Question:
xcode 4.6 and Ios simulator version 6.1
run the projects given error occurred
following Scenarios not worked
1.change the debugger from LLDB to GDB.
given message appear in xcode:
GNU gdb 6.3.50-20050815 (Apple version gdb-1824) (Thu Nov 15 10:42:43 UTC 2012)
Copyright 2004 Free Software Foundation, Inc.
GDB is free software, covered by the GNU General Public License, and you are
welcome to change it and/or distribute copies of it under certain conditions.
Type "show copying" to see the conditions.
There is absolutely no warranty for GDB. Type "show warranty" for details.
This GDB was configured as "x86_64-apple-darwin".
2.Delete derived Data given path
~/Library/Application Support/iPhone Simulator/6.1/Applications and ~/Library/Developer/Xcode/DerivedData
my system only available in following folder path:
~/Library/Application Support/iPhone Simulator/6.1/
3.try to iOS Simulator option reset to reset content and settings
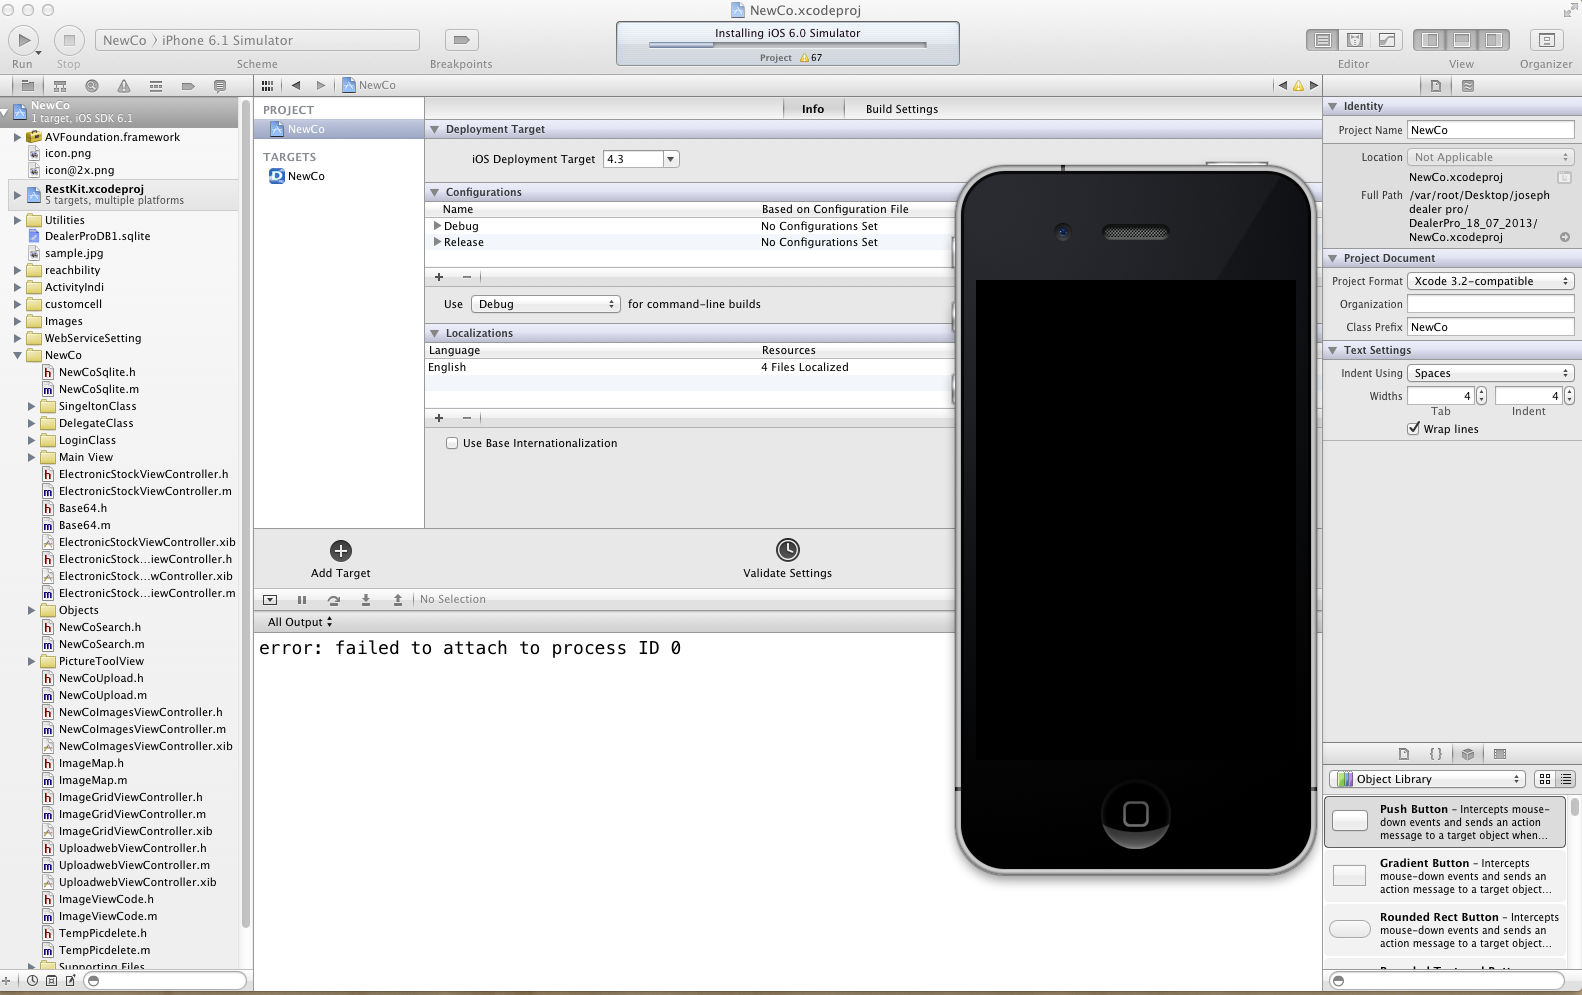
Answer: I had the same problem. For me it was, that I forgot to set my storyboard as the main interface in the project editor.